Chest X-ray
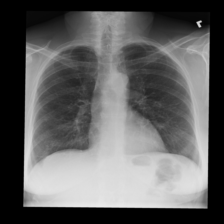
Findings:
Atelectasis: negative
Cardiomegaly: negative
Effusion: negative
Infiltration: negative
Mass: negative
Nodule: negative
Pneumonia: negative
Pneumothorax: negative
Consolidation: negative
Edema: negative
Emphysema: negative
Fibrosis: negative
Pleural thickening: negative
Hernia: negative